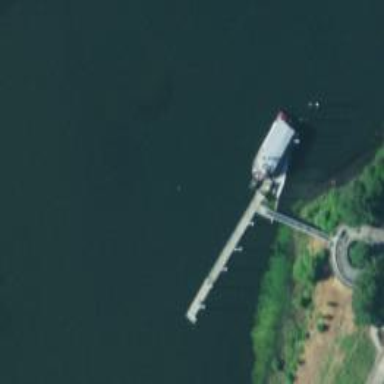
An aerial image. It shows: Pier located along footway.